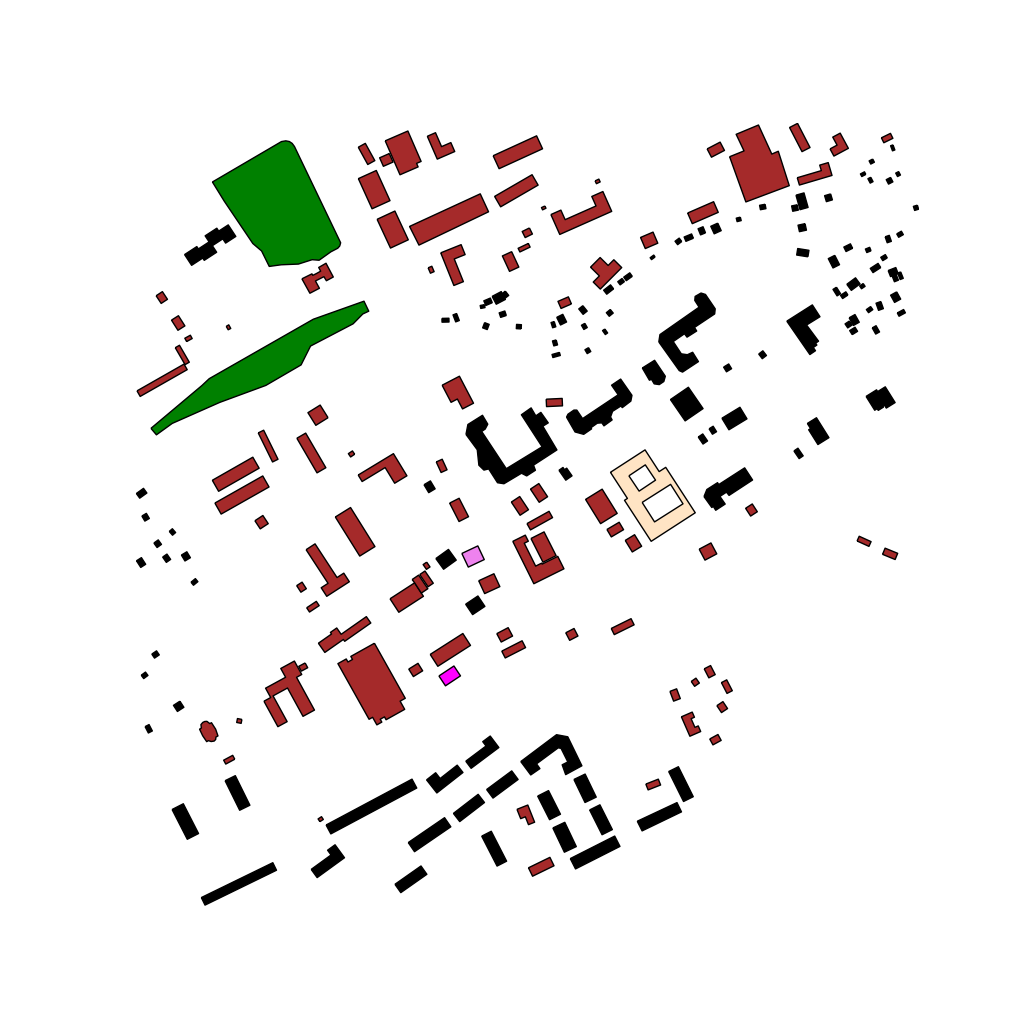
Tags: overhead vector_map, business, industrial, recreation, residential, special, modern, soviet, high_rise, individual_rise, low_rise, medium_rise, density_2, Building, Cafe, Facility, Park, Police, Vet, 1.0 km²